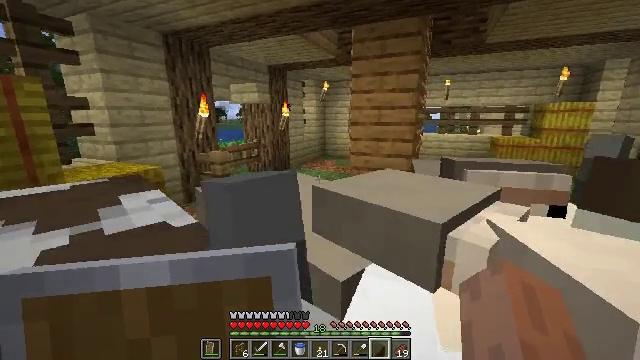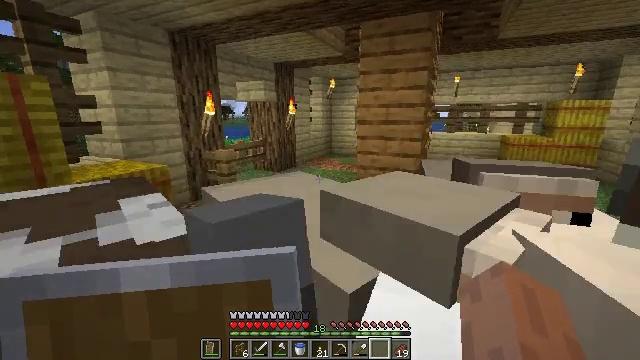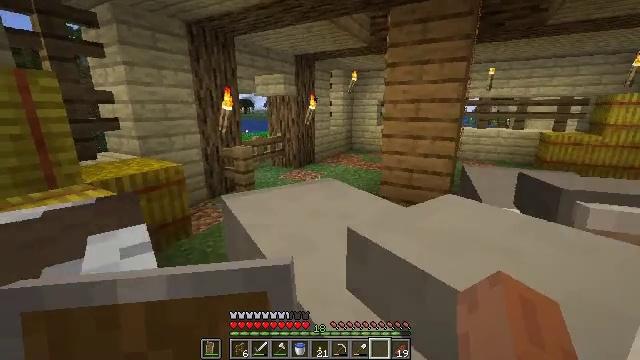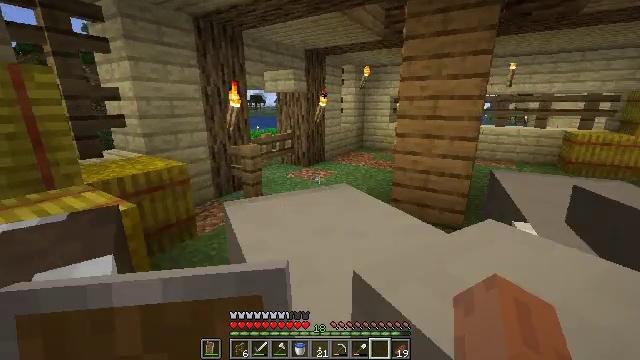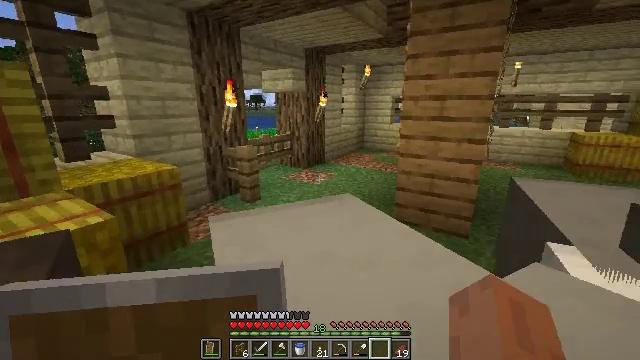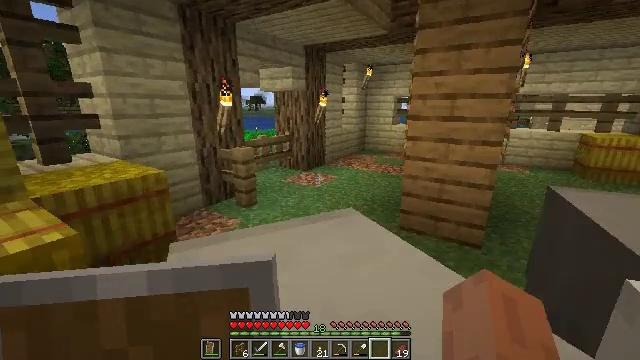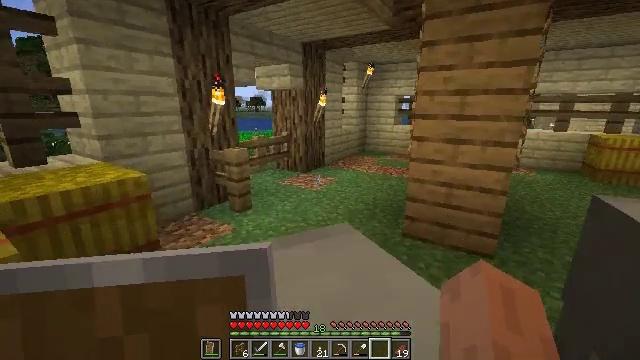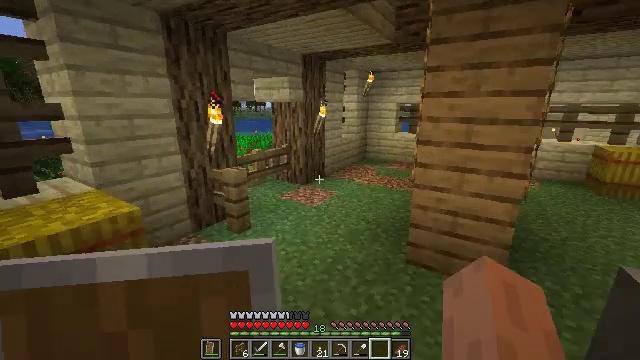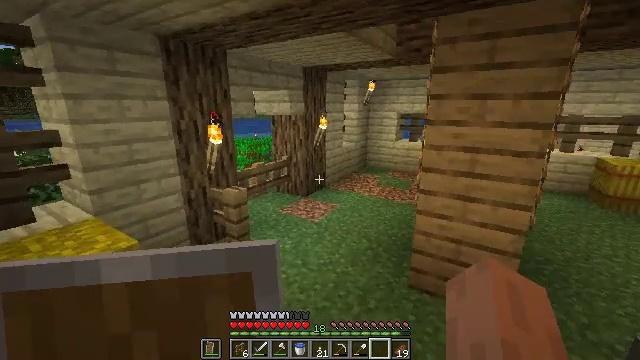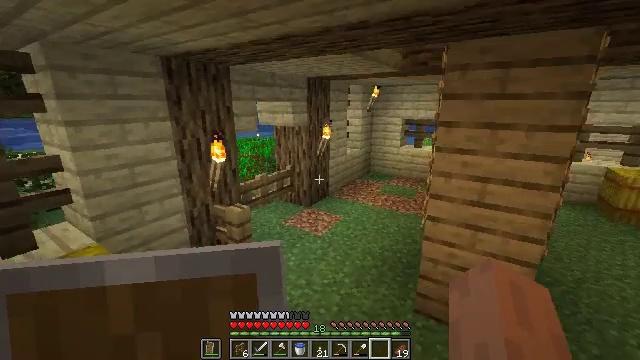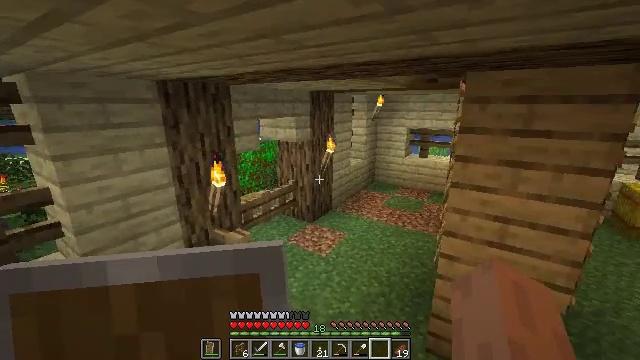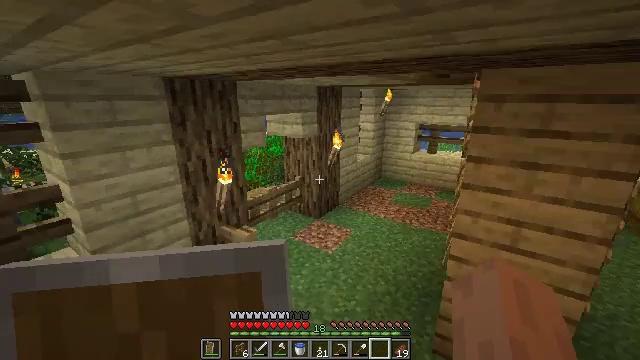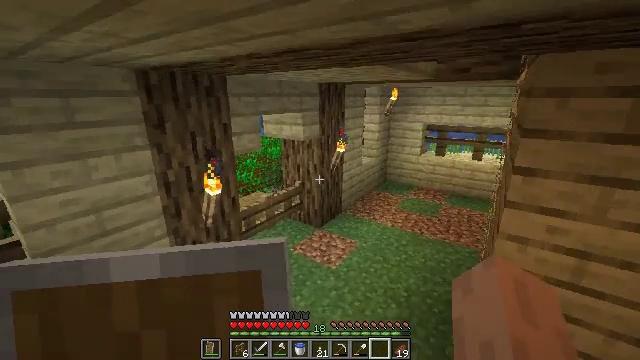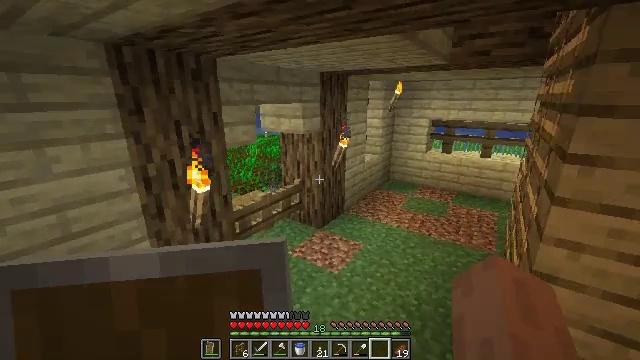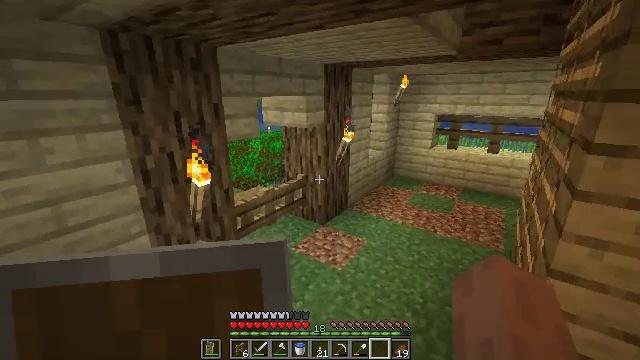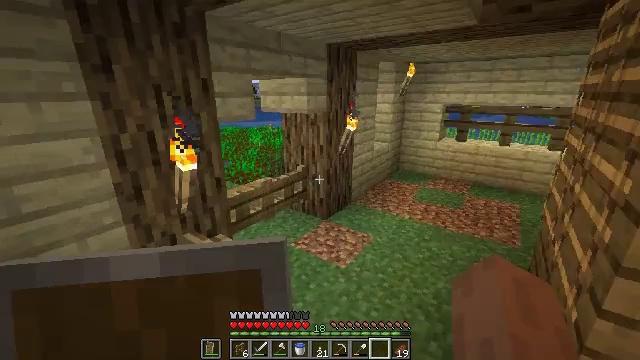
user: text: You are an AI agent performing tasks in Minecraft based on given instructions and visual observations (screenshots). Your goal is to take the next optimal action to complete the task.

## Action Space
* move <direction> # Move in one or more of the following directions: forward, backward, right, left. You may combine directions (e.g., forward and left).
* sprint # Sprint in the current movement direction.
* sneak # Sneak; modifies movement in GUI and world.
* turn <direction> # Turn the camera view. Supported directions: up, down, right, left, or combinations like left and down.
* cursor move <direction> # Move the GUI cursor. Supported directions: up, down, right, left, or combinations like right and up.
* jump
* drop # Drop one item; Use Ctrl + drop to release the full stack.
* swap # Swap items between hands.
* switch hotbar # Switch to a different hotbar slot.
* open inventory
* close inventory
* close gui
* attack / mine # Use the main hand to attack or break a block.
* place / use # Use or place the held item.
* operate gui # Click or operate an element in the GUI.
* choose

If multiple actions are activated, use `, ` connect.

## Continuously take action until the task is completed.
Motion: motion action
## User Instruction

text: Remove the oak fence from its place.
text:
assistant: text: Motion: move forward, turn left
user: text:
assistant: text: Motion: move forward, turn left and down
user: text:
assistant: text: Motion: move forward, turn left
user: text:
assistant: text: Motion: move forward
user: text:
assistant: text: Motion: move forward
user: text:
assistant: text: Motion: move forward
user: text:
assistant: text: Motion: move forward, jump
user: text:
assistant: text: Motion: move forward, jump
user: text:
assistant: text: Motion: move forward, jump
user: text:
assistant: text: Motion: move forward, jump
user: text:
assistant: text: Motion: move forward, turn left and down, jump
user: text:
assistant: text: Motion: move forward, jump
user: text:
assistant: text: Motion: move forward
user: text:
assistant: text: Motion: move forward
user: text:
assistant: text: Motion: move forward
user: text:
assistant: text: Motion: move forward, turn left and down
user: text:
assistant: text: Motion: move forward, turn left and down
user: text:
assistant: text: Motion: move forward, turn left and down
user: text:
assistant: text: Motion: move forward, turn left and down
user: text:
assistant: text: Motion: move forward, turn left and down
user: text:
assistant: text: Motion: move forward, turn left and down
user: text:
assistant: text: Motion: move forward, turn left and down
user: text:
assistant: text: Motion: move forward, turn left and down
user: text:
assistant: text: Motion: turn left and down
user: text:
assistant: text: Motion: turn left and down
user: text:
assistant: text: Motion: turn left and down
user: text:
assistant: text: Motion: turn left
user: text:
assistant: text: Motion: turn left
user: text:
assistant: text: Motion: no_op
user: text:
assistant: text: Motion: no_op